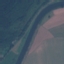
Land use / land cover class: River